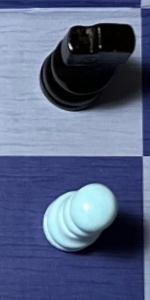
Label: Pawn_White